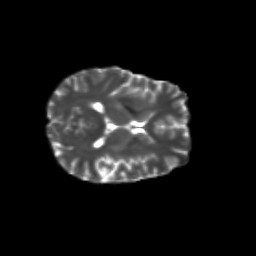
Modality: T2w
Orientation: axial
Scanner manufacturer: siemens
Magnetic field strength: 3 T
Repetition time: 9.2 s
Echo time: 0.084 s